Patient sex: M
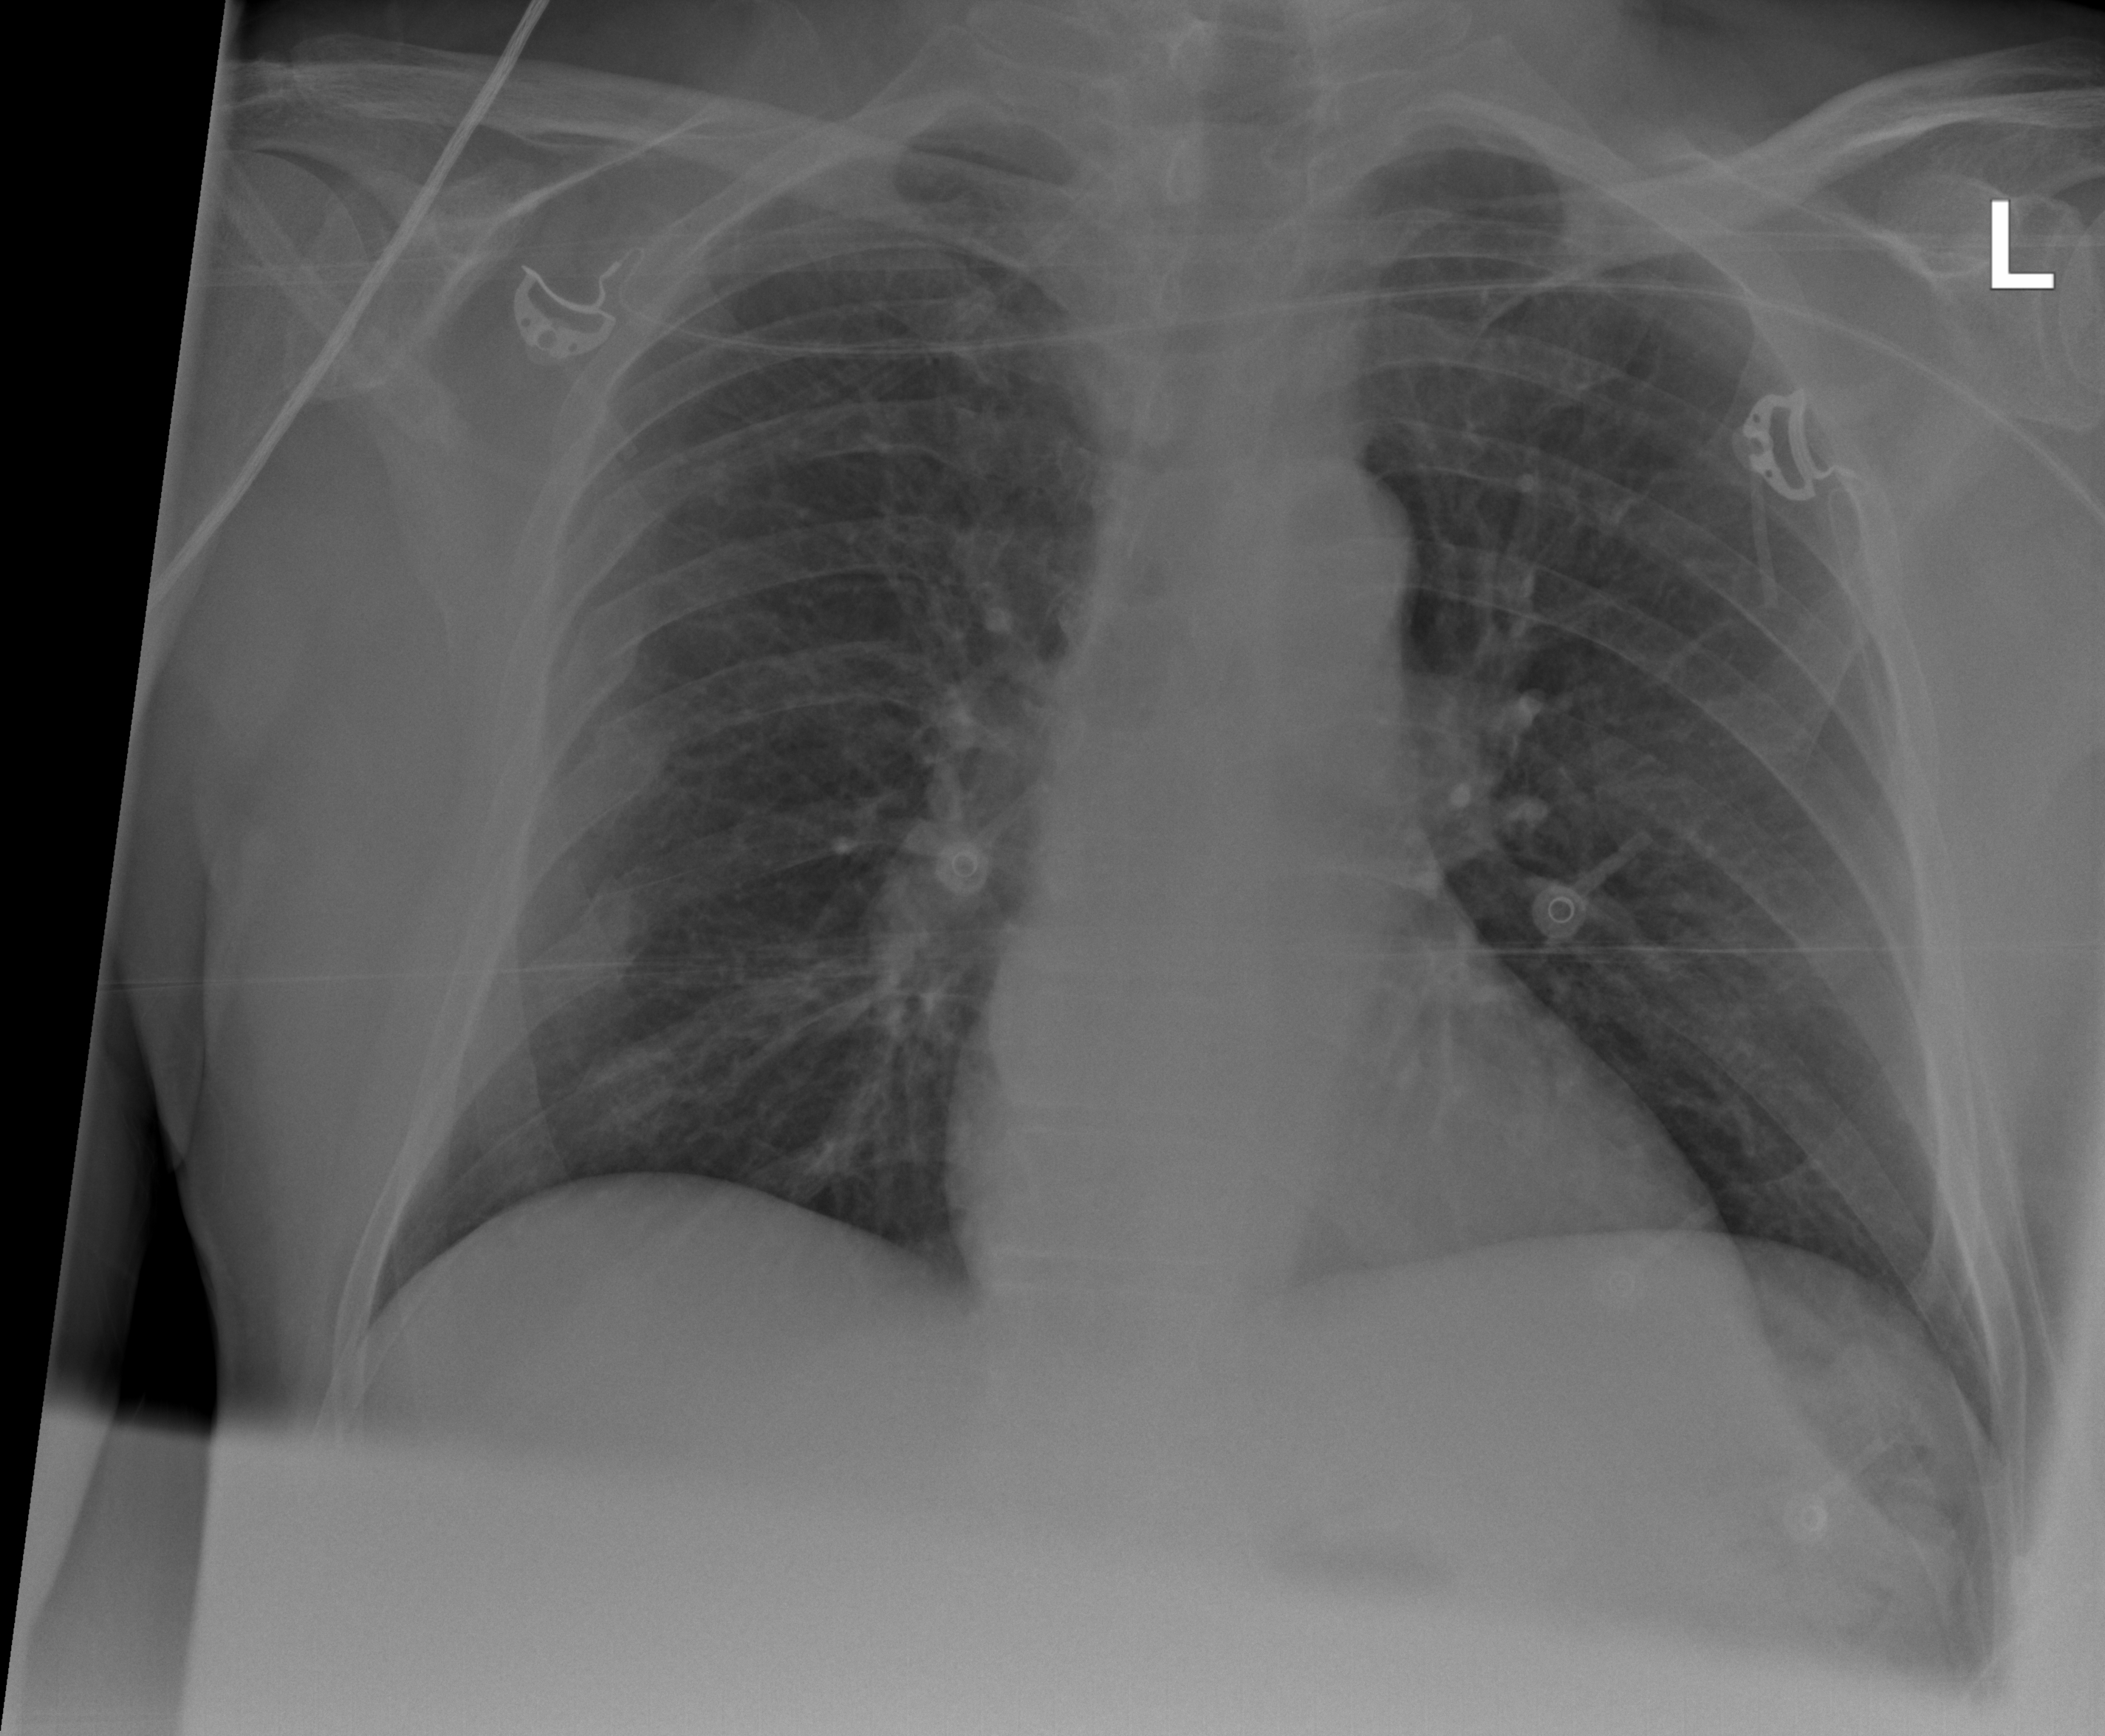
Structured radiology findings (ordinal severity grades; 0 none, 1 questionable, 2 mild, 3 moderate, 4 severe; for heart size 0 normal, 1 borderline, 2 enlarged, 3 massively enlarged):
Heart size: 0
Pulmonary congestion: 2
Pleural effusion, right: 0
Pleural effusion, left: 0
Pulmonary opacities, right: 0
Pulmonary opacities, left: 0
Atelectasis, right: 0
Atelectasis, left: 0